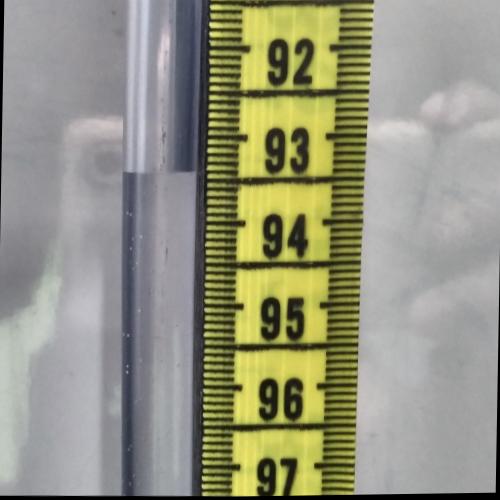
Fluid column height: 93.4 cm